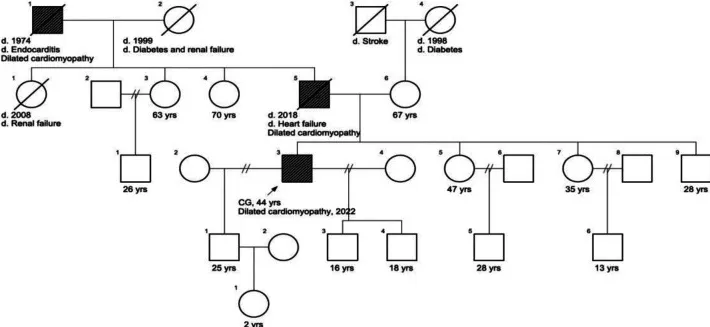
Patient phenotypical pedigree. The patient's father of the patient died at age 40 due to congestive heart failure and the paternal grandfather died of endocarditis at age 54. The patient has 2 children with different mothers.
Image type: pathology (immunostaining)